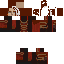
A male human skin with dark skin, wearing brown long hair dressed in a red armor chest and red pants, featuring a closed mouth.